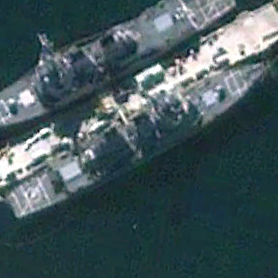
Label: destroyer